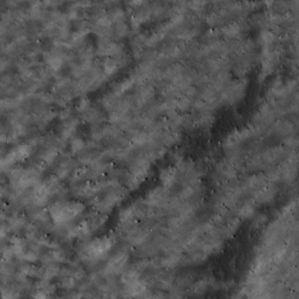
Label: non_frost